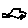
Label: car